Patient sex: M
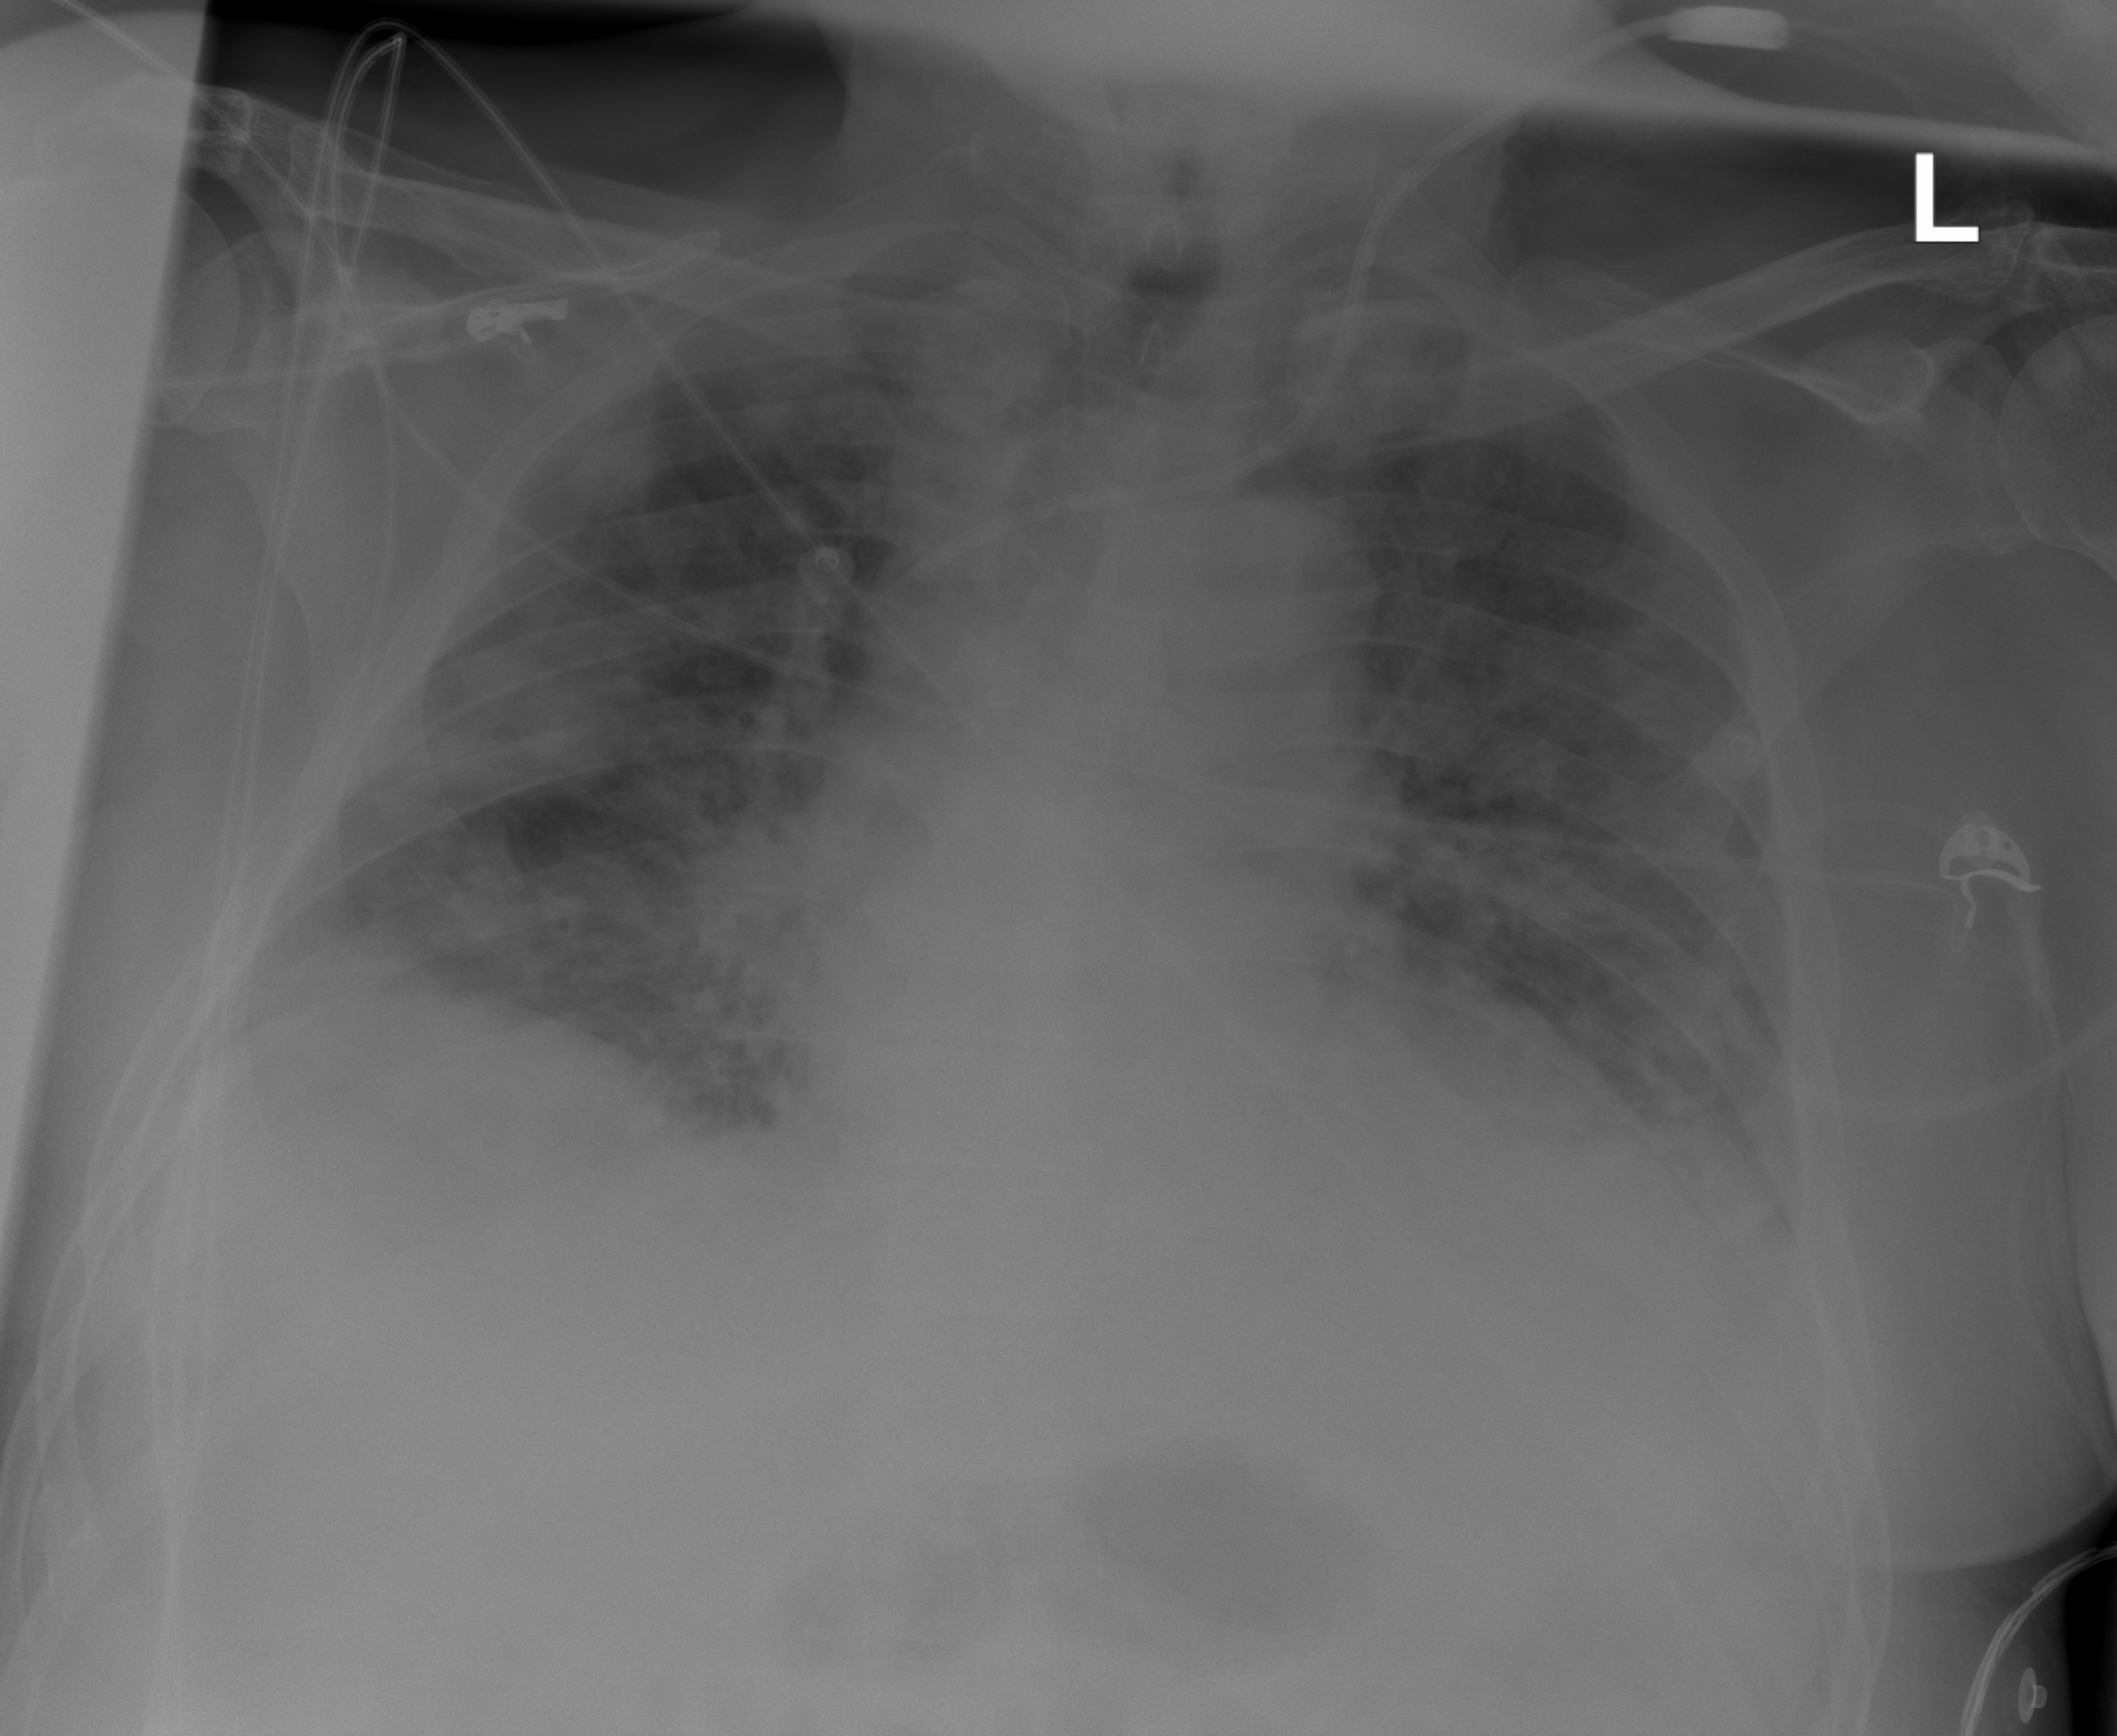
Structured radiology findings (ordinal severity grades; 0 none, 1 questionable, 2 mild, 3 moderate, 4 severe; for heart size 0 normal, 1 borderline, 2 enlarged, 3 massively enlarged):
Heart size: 2
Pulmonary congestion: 2
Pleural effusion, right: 2
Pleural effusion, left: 2
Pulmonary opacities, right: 2
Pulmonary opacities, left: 3
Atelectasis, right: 2
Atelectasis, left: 2